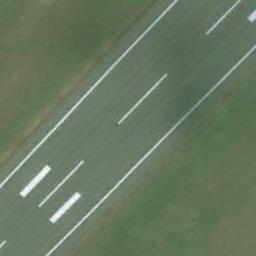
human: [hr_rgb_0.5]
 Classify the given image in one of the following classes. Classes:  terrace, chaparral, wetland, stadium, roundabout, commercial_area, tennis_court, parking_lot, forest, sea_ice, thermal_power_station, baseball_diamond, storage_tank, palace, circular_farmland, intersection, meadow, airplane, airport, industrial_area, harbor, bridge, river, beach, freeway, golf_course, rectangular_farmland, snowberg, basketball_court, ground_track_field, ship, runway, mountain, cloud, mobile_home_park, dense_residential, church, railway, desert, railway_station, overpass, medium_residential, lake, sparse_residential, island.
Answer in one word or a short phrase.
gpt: runway